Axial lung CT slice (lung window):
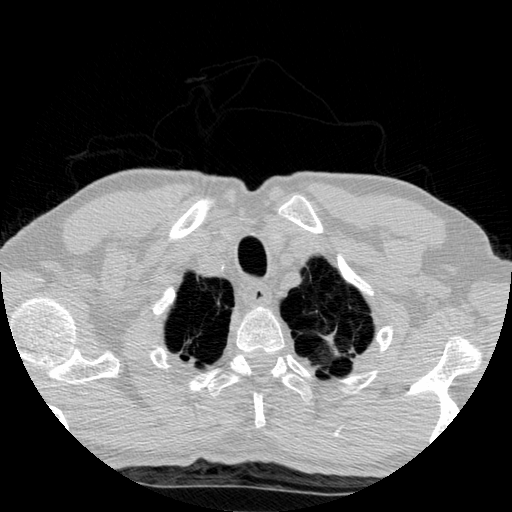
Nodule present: no